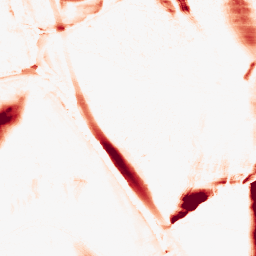
Category: morphological
Decomposition family: morphological_ellipse
Decomposition parameters: operation: opening
width: 10
height: 50
Upsampling method: cubic_catmull_rom
Upsampling parameters: scale: 2
Upsampling scale: 2